Question: Is it possible to have the keyboard show inside a UIPopOver instead of filling the screen width?
something like the image...

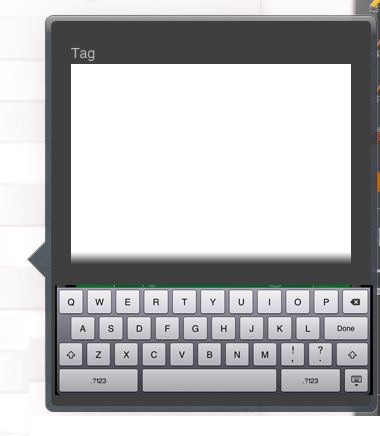
Answer: Nope, sorry. You'd have to implement your own keyboard to do this.